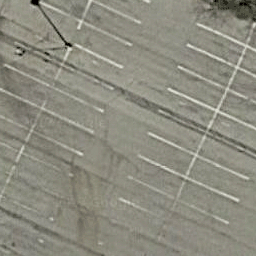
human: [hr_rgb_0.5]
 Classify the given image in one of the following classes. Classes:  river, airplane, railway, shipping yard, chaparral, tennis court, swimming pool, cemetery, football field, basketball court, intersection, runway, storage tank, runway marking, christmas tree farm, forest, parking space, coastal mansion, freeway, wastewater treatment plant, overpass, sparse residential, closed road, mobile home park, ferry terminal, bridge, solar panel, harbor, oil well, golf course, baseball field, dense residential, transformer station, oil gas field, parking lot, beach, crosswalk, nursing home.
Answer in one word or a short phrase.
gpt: parking space